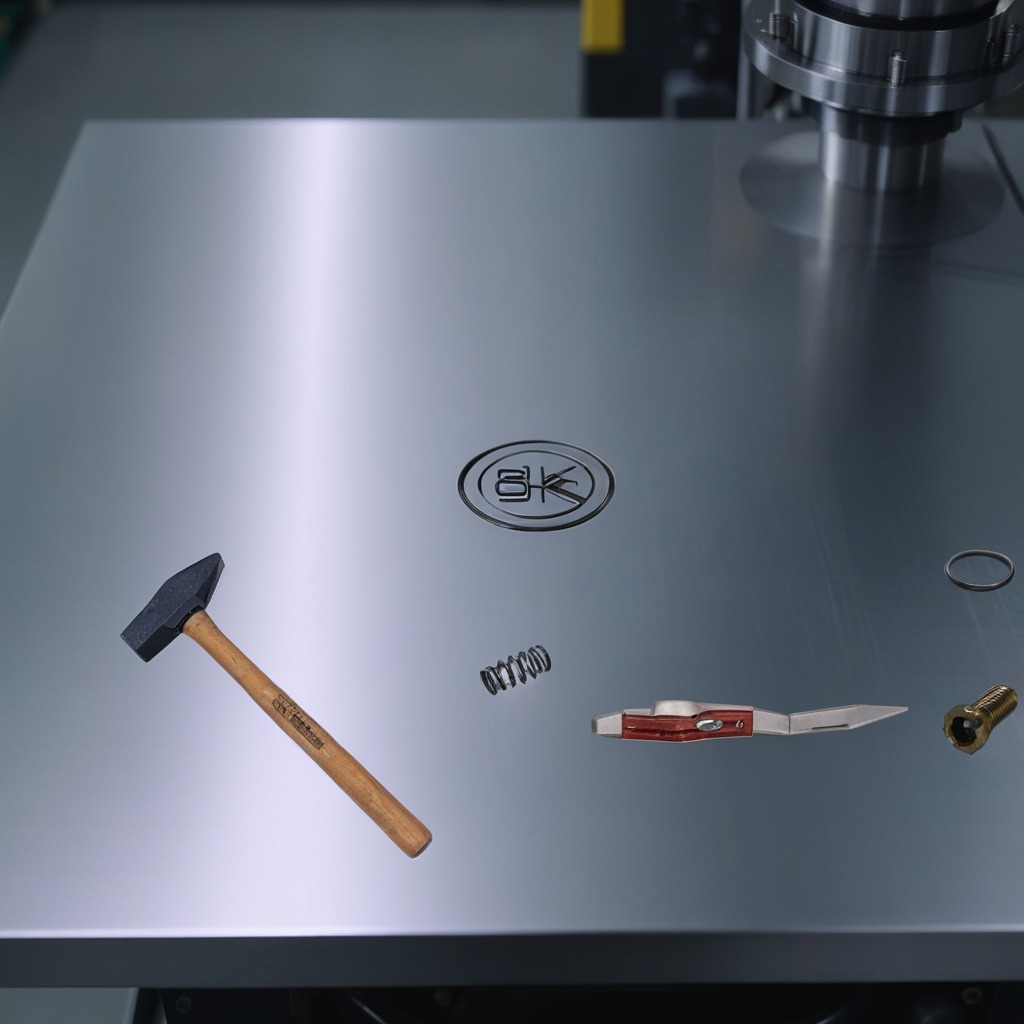
A rubber Oring, a utility knife, a metal machine screw, a hammer, and a coiled metal spring are lying on the metal table in a machine shop under fluorescent lights.